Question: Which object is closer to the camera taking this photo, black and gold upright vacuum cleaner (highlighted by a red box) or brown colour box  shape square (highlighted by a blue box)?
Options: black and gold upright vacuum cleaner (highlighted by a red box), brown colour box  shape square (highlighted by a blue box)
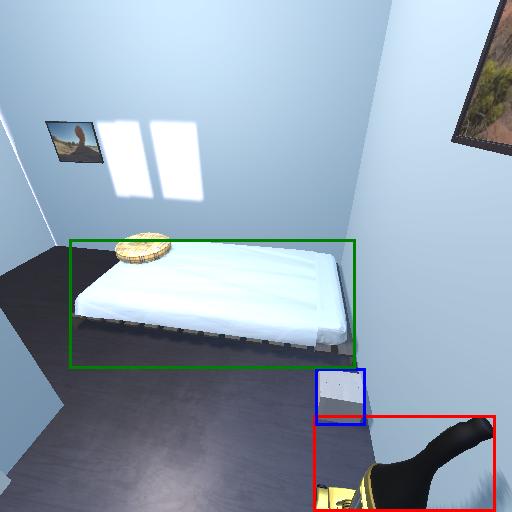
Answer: black and gold upright vacuum cleaner (highlighted by a red box)